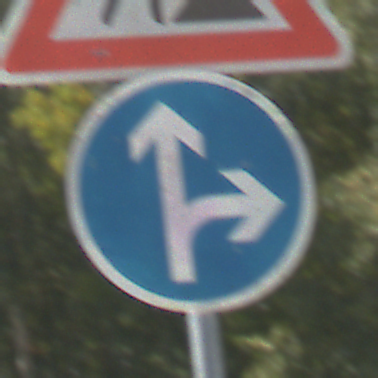
Verkehrszeichen: VorgeschriebeneFahrtrichtungGeradeausOderRechts
Zusatzzeichen oben: Arbeitsstelle
Umgebung: Outdoor, Nature
Tageszeit: Midday
Wetter: Clear
Licht: Natural
Jahreszeit: Summer
Kontrast: HighContrast